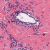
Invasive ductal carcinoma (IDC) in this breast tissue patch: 0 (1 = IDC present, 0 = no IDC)